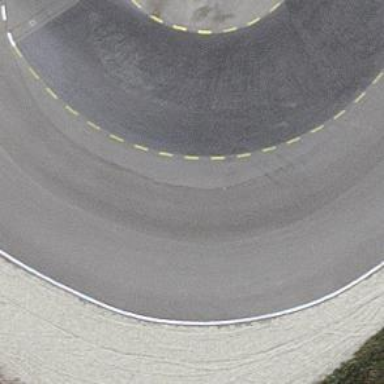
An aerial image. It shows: Motor sport raceway with asphalt surface.